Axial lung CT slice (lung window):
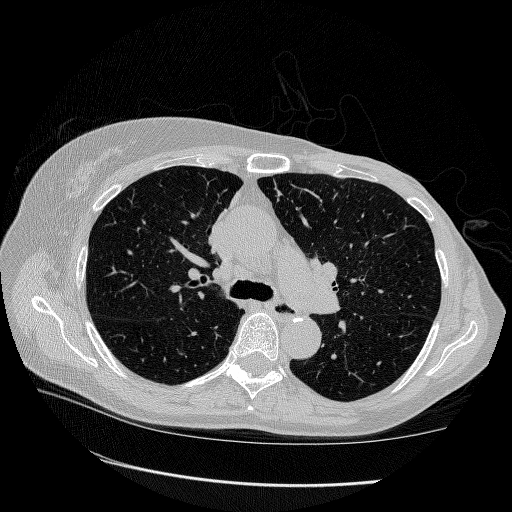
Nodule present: no